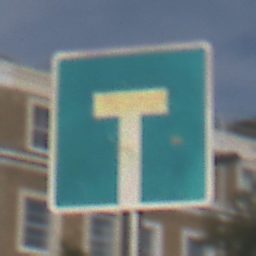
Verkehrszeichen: Sackgasse
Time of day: MorningAfternoon
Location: Outdoor (Urban)
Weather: PartlyCloudy
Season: NotSpecified
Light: Natural